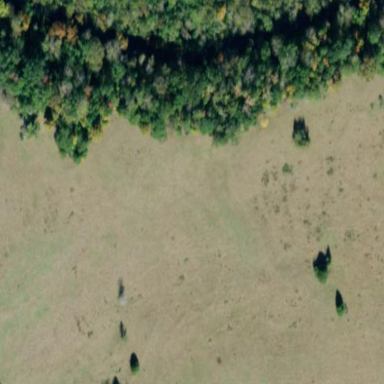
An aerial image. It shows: Beautiful meadow.